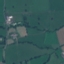
Land use / land cover class: Pasture